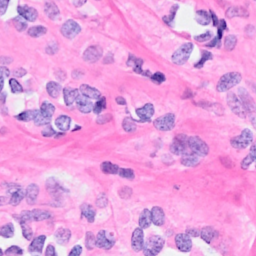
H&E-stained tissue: Breast